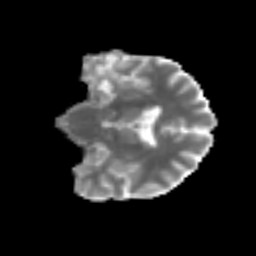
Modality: MD
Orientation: coronal
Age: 55
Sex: male
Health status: ill
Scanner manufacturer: siemens
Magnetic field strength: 3 T
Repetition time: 8.7 s
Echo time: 0.11 s